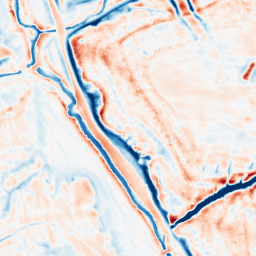
Category: edge_preserving
Decomposition family: bilateral
Decomposition parameters: d: 21
sigma_color: 100
sigma_space: 50
Upsampling method: linear_exact
Upsampling parameters: scale: 4
Upsampling scale: 4